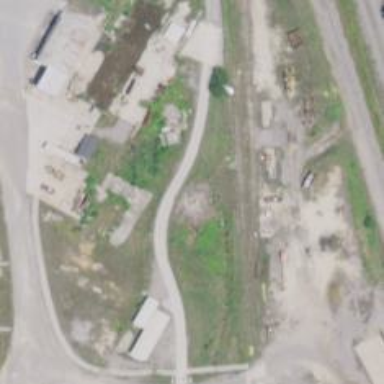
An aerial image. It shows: Railway spur service.